Aerial crown-view tile of a tropical tree (Barro Colorado Island, Panama), acquired 20250124:
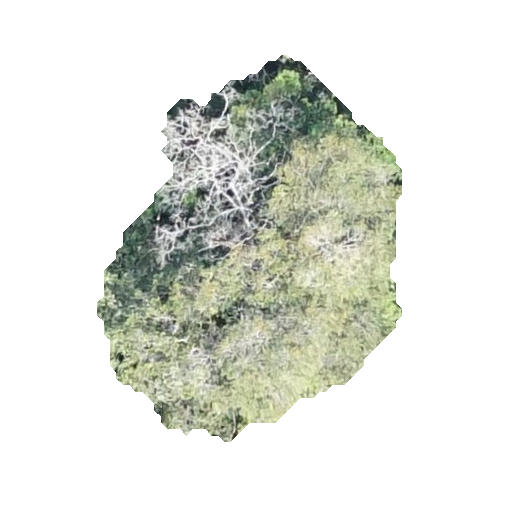
Species: Terminalia amazonia
GBIF accepted scientific name: Terminalia amazonica
Crown area: 119.672 m²